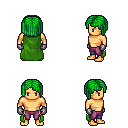
a pixel art fantasy rpg character, male body template, human, tanned skin, green cape, magenta pants, green pageboy hairstyle, metal gloves, four views (front, back, left, right), 2x2 character sprite sheet, small pixel art, hard edges, no anti-aliasing